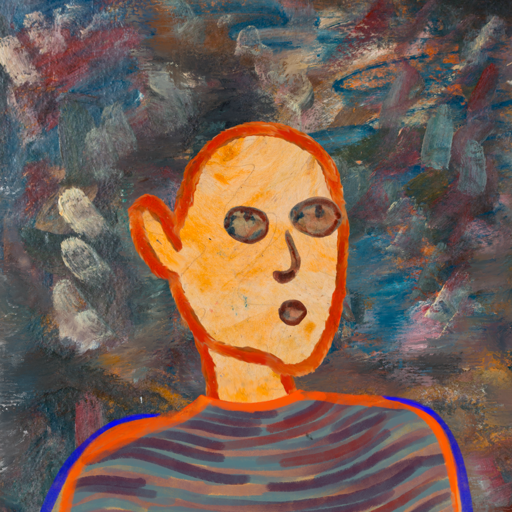
Background: Boggyland, Head And Neck Side: Experience, Face Side: Orphan, Bust: Experience, Hair Side: Blank, Head Accessory: Blank, Second Necklace: Blank, Necklace: Blank, Baby: Blank